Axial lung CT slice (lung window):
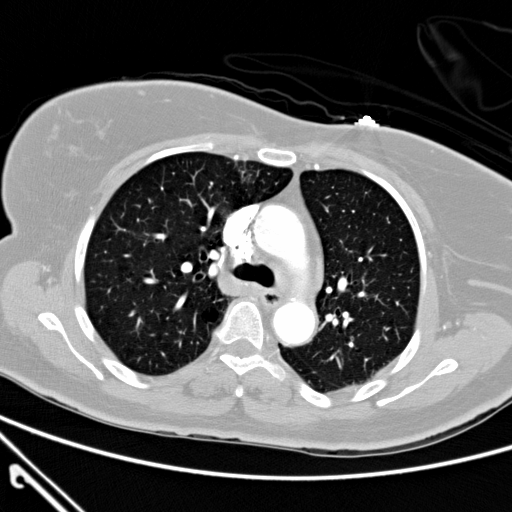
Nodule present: no